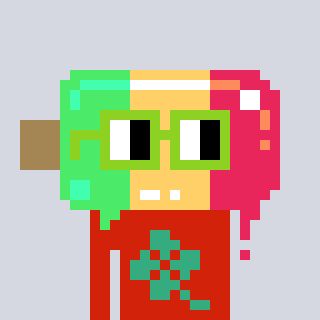
a pixel art character with square light green glasses, a icepop-shaped head and a red-colored body on a cool background